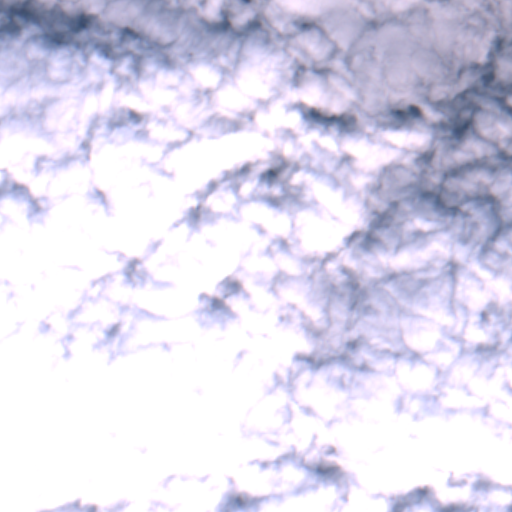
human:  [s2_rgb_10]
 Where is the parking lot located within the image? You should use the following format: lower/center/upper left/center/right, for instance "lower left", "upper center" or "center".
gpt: The parking lot is located in the lower right of the image.
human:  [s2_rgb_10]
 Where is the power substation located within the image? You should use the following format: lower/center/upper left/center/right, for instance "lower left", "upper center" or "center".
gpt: The power substation is located in the right of the image.
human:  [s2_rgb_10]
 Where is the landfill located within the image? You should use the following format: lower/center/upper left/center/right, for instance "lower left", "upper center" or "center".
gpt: There is no landfill in the image.